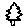
Label: tree